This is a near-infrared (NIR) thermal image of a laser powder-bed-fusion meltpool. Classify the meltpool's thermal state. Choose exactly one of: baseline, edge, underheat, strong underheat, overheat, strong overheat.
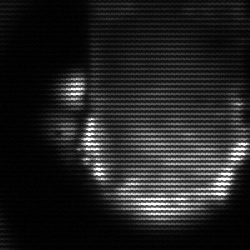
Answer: baseline